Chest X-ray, AP view. Patient: 37 years old, sex M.
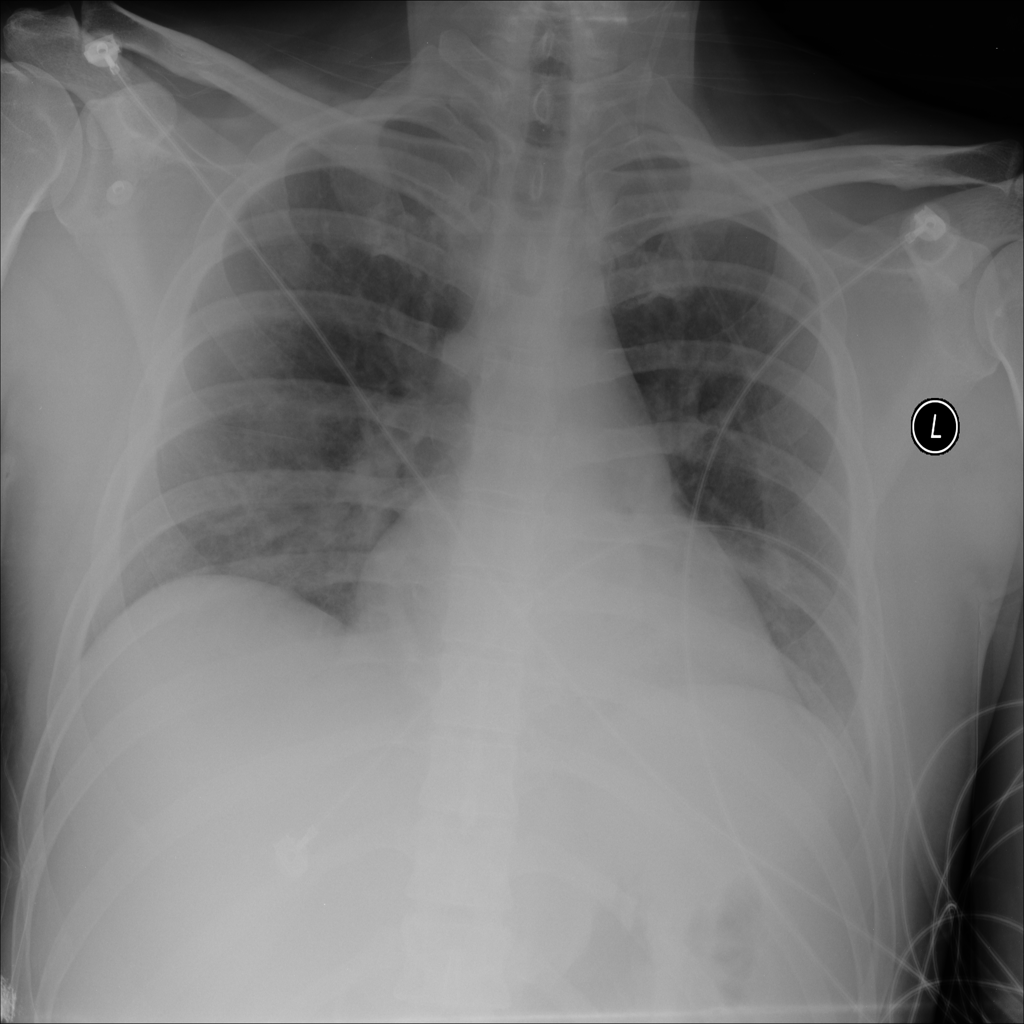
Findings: No Finding